Aerial crown-view tile of a tropical tree (Barro Colorado Island, Panama), acquired 20250512:
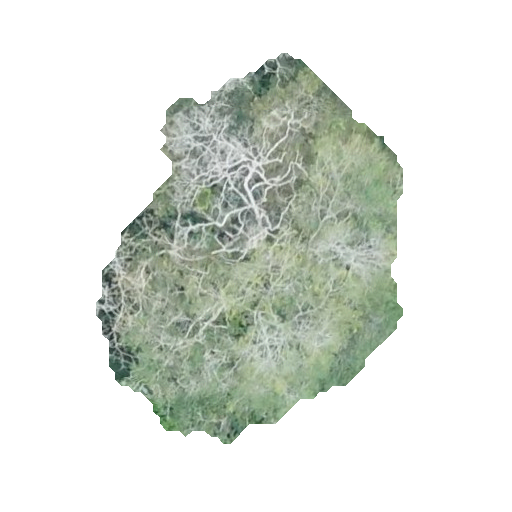
Species: Terminalia amazonia
GBIF accepted scientific name: Terminalia amazonica
Crown area: 119.672 m²